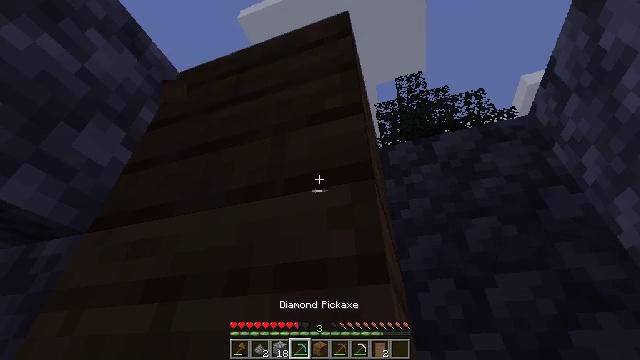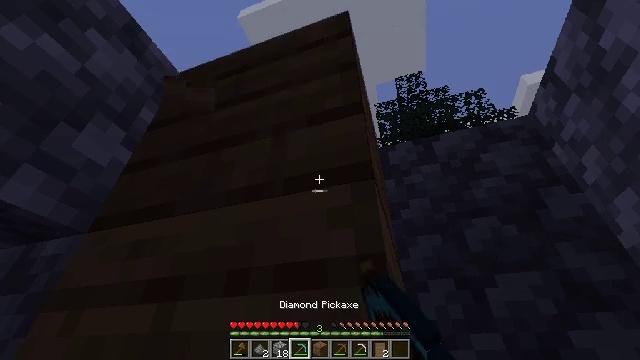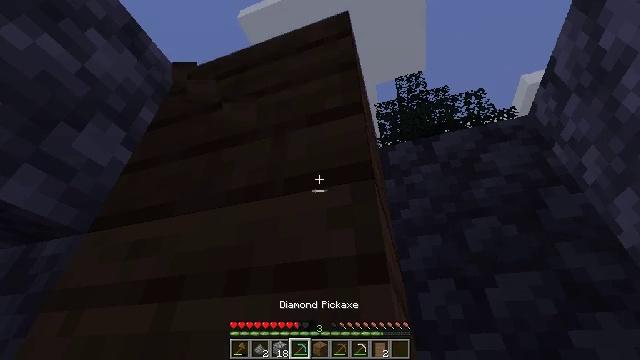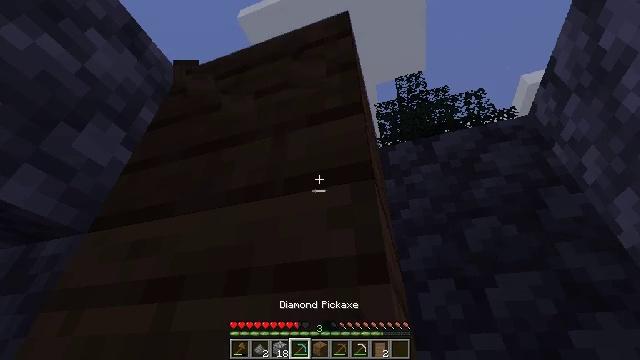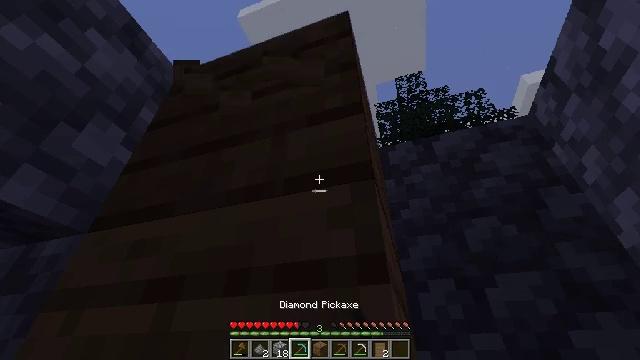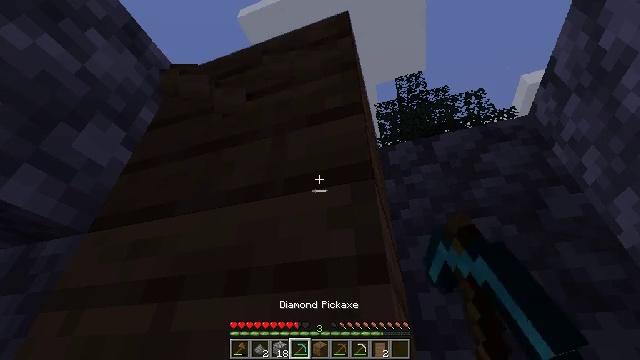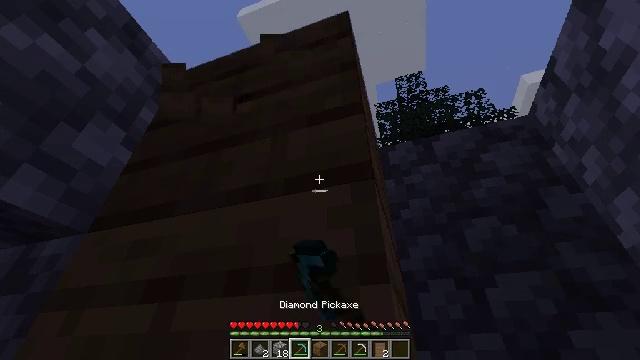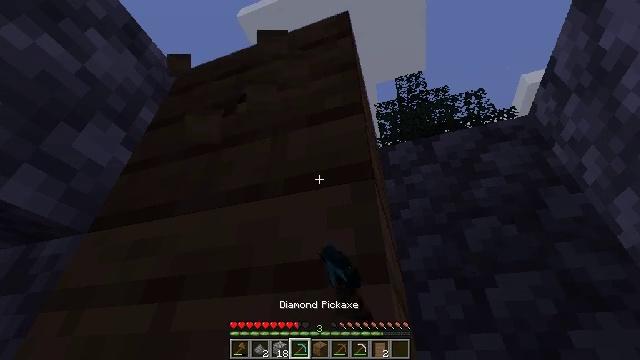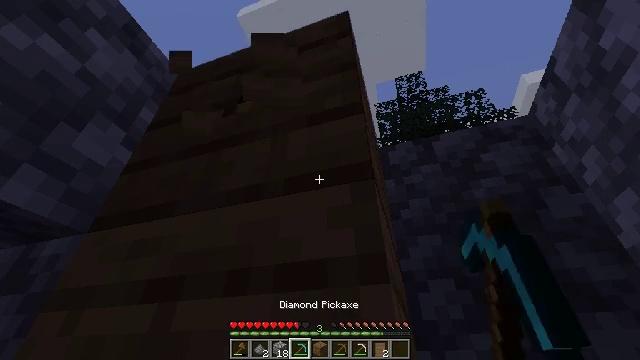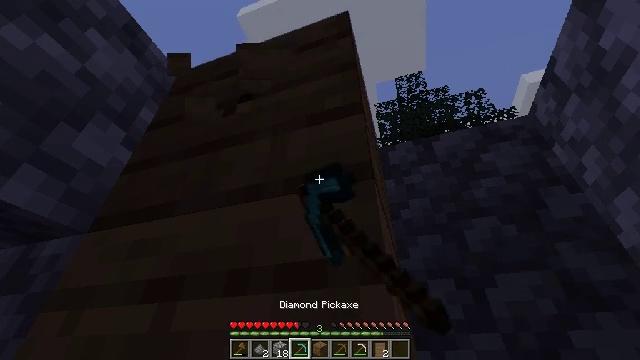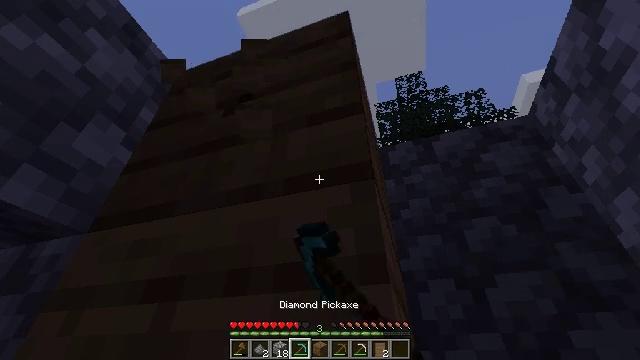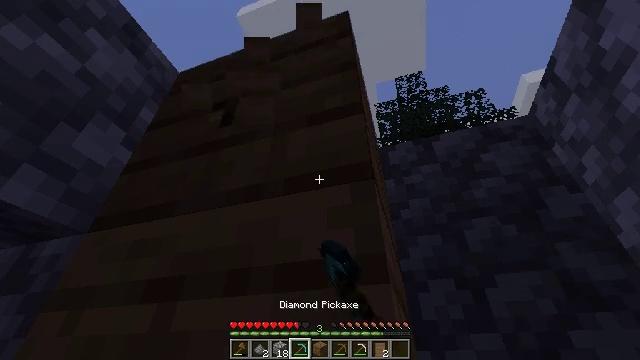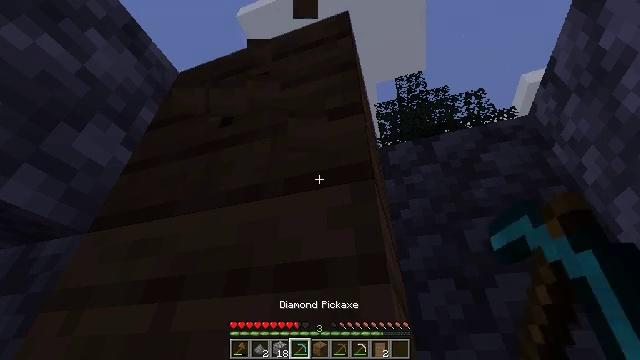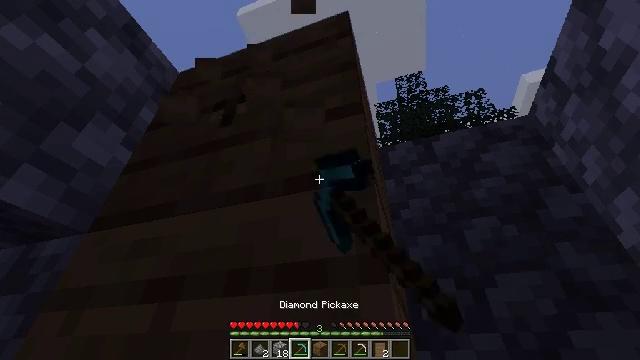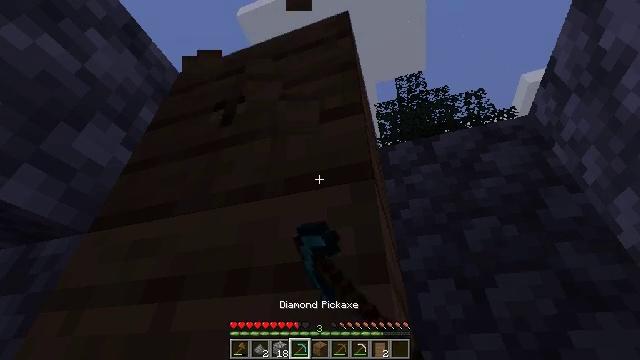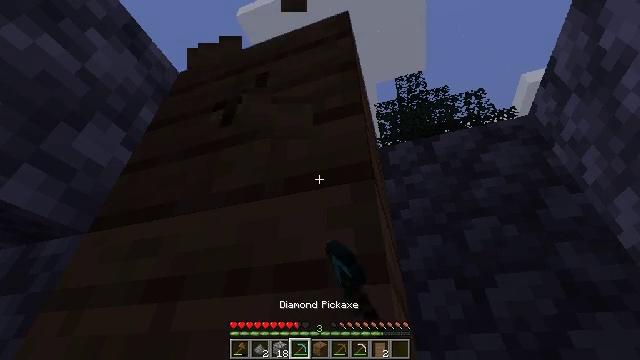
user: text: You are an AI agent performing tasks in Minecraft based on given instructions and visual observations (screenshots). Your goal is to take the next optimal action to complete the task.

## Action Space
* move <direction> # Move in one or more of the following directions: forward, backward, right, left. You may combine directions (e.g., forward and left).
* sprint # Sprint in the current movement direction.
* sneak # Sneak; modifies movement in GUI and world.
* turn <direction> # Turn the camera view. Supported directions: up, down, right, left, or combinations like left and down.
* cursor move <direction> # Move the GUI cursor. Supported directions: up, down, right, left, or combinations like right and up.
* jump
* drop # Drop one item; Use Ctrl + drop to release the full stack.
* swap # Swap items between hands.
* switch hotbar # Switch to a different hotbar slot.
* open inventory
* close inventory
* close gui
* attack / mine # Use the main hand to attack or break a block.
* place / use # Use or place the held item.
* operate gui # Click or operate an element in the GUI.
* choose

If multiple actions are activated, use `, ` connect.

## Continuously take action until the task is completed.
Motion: motion action
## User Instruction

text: Break spruce planks from a structure.
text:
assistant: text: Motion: attack / mine
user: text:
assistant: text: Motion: attack / mine
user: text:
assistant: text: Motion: attack / mine
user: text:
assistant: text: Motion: attack / mine
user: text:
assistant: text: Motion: attack / mine
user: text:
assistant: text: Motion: attack / mine
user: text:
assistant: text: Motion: attack / mine
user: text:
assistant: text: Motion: attack / mine
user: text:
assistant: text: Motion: attack / mine
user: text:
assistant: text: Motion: attack / mine
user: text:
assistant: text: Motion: attack / mine
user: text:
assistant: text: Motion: attack / mine
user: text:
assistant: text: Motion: attack / mine
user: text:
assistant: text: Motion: attack / mine
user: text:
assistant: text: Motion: attack / mine
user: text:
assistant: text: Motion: attack / mine
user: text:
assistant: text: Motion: attack / mine
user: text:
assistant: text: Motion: attack / mine
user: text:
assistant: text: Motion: attack / mine
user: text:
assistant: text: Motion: attack / mine
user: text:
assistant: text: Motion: attack / mine
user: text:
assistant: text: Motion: attack / mine
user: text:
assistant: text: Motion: attack / mine
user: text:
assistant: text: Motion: attack / mine
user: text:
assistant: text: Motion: attack / mine
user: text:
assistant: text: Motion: attack / mine
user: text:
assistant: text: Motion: attack / mine
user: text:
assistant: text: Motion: attack / mine
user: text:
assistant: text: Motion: attack / mine
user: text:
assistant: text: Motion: attack / mine